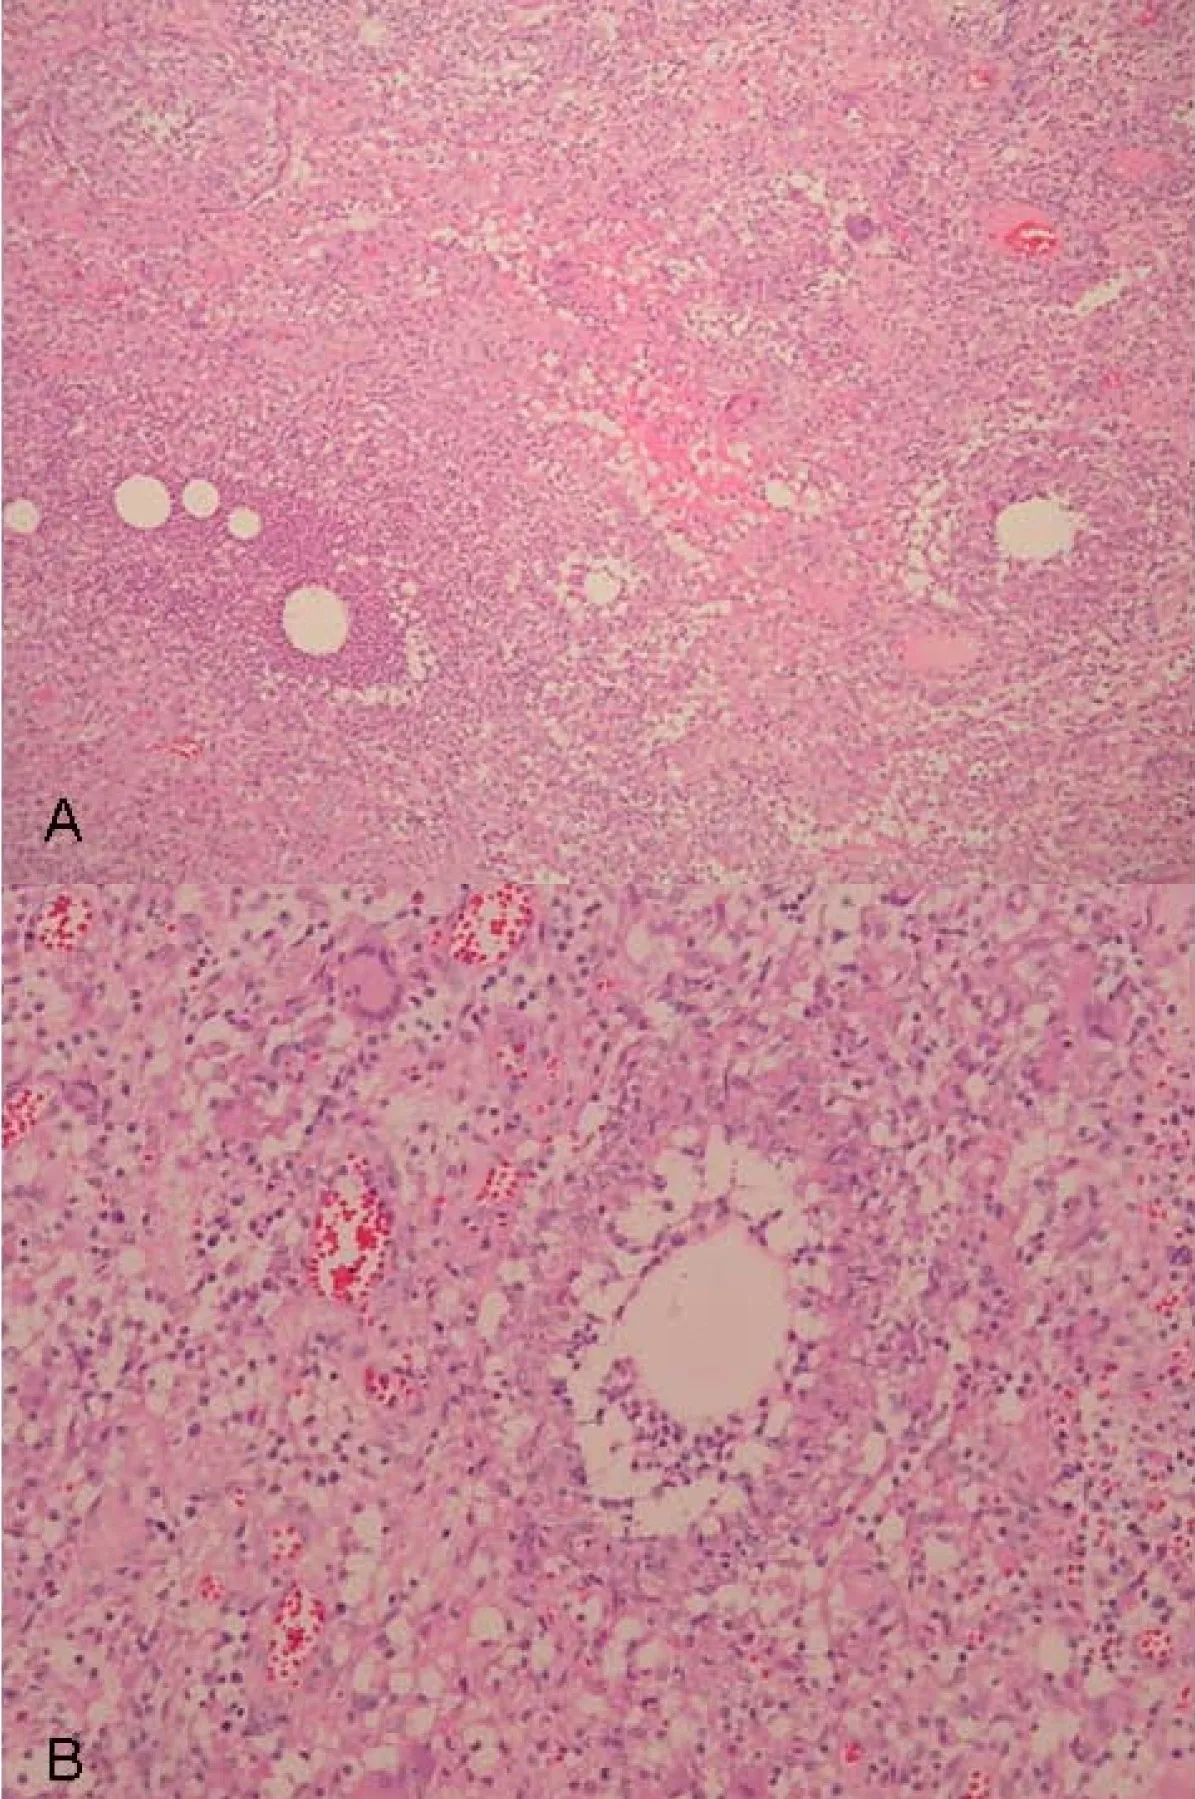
Microscopic findings of idiopathic granulomatous mastitis. 2A Empty spaces of varying sizes surrounded by granulomatous inflammation and micro-abscess formation (H & E, 40x) 2B Epithelioid granuloma admixed with polymorphonuclear cells and multinucleated giant cells. (H & E, 100x) The virtual slides for this article can be found here: http://diagnosticpathology. slidepath. com/dih/webViewer. php?snapshotId=1320701730, http://diagnosticpathology. slidepath. com/dih/webViewer. php?snapshotId=1320701765, http://diagnosticpathology. slidepath. com/dih/webViewer. php?snapshotId=1320701787.
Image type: pathology (h&e)